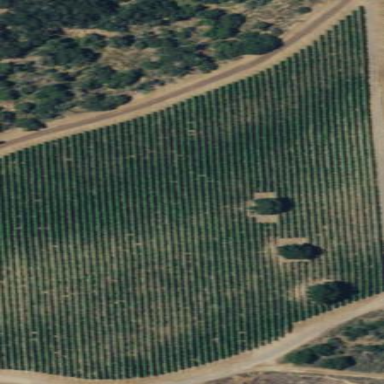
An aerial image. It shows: Prime and unique farmland used as vineyard.